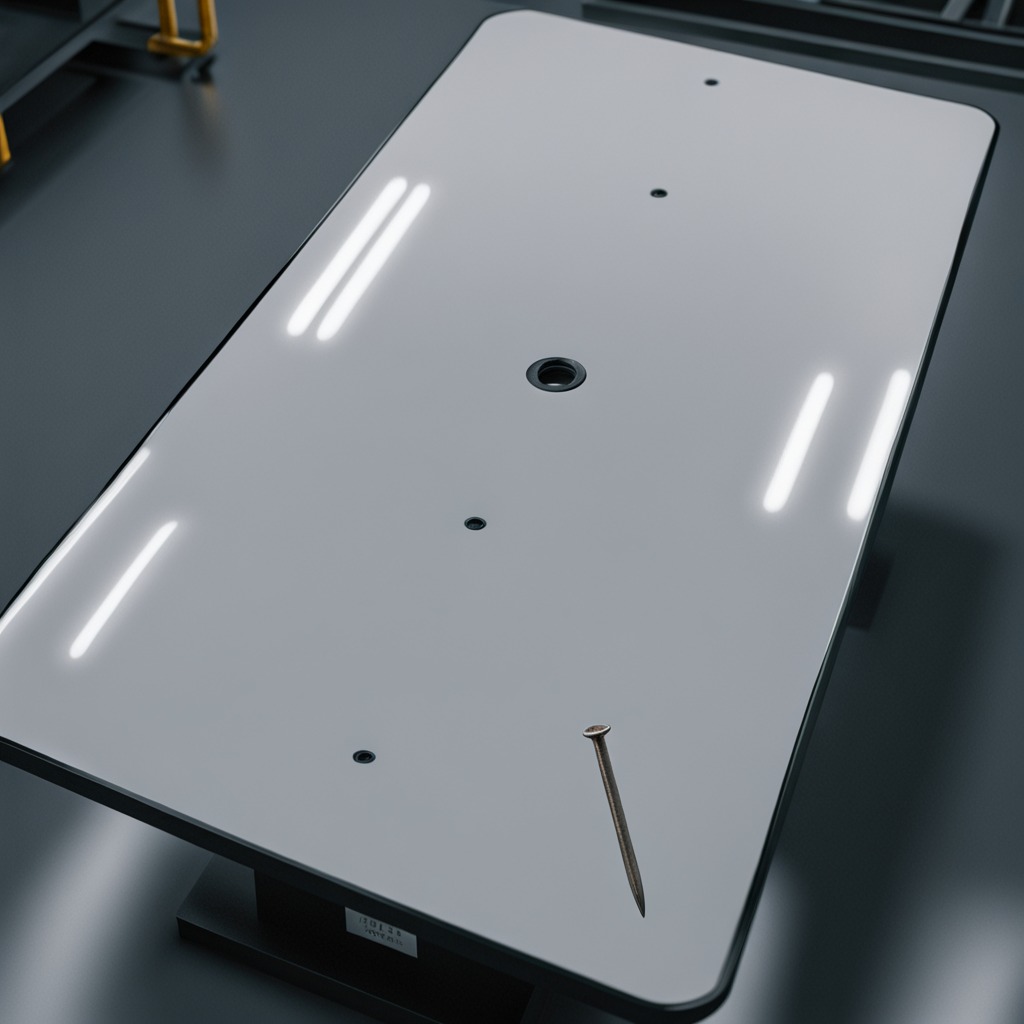
A nail is lying on a table in the ship maintenance bay.